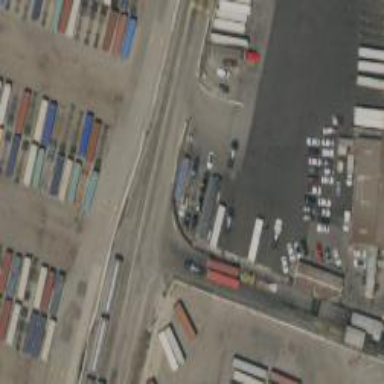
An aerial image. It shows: Rail spur service.